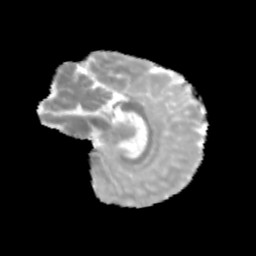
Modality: MD
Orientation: sagittal
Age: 9
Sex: male
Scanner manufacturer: siemens
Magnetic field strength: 3 T
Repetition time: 3.8 s
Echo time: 0.07 s